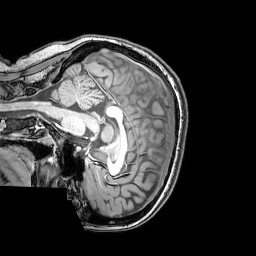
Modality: T1w
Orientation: sagittal
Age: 20
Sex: female
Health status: healthy
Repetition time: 0.081 s
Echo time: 0.037 s